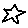
Label: star